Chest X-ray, AP view. Patient: 67 years old, sex M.
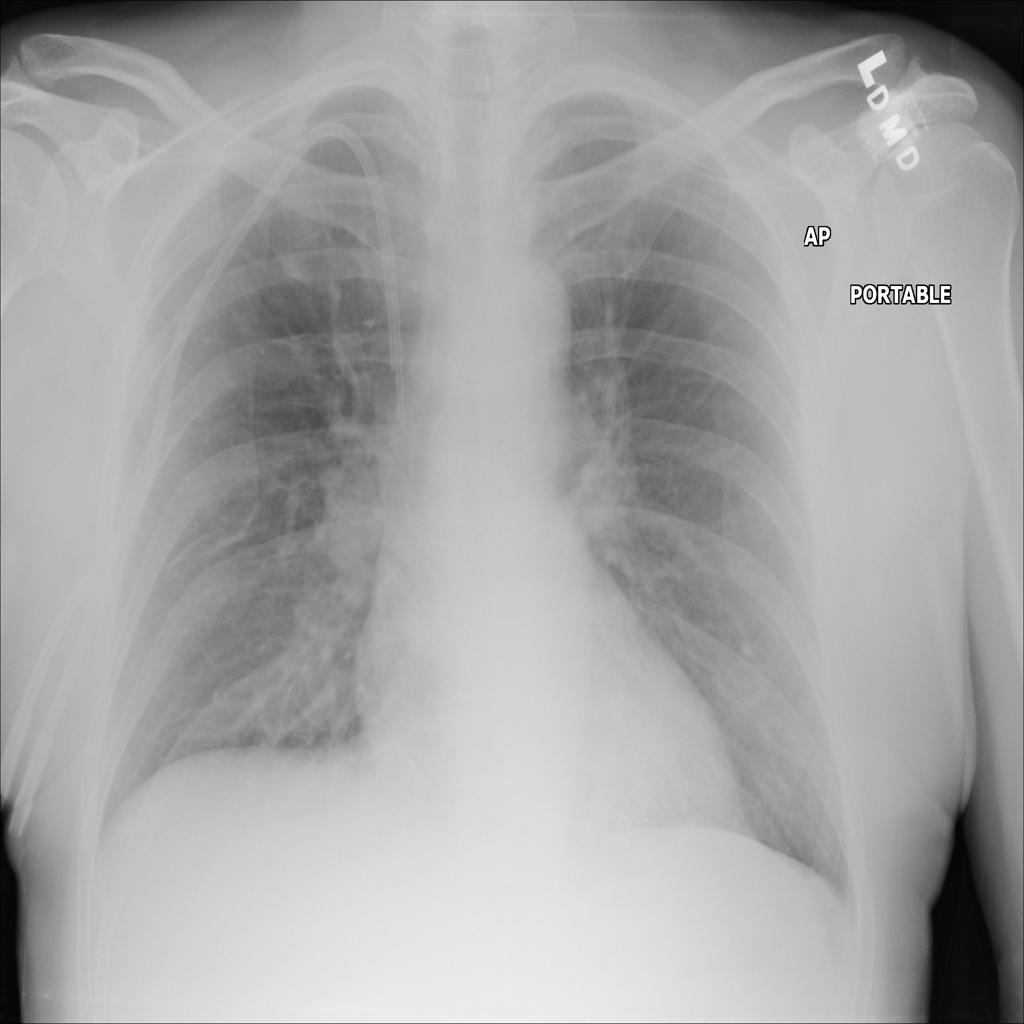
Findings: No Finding